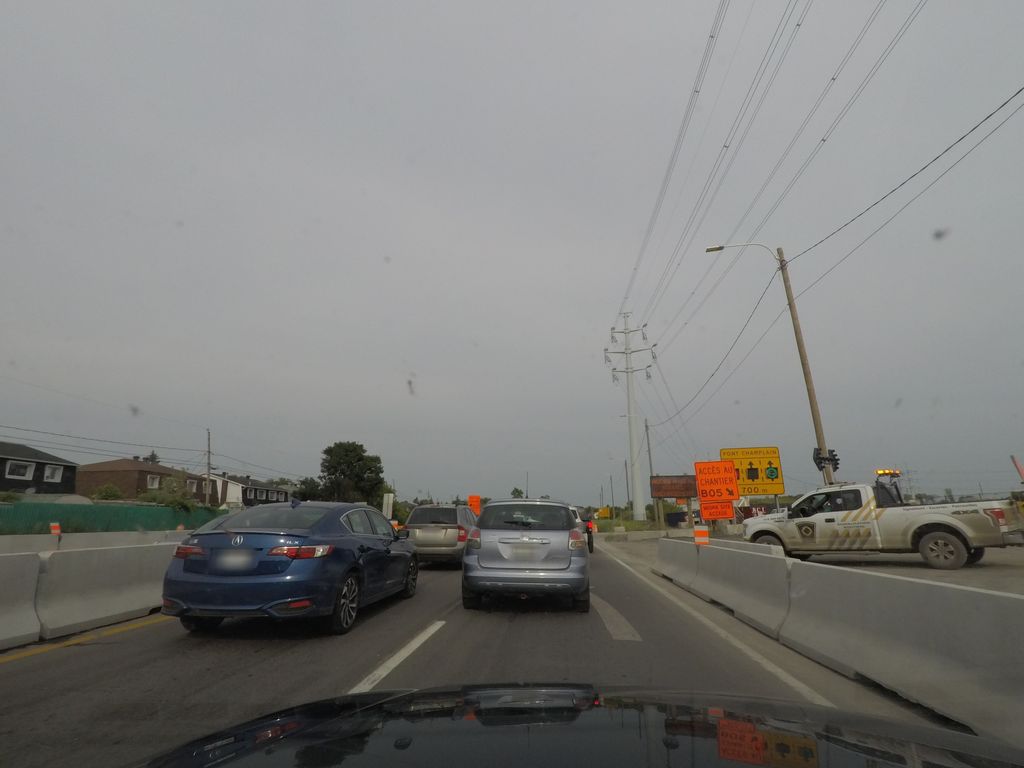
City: montreal